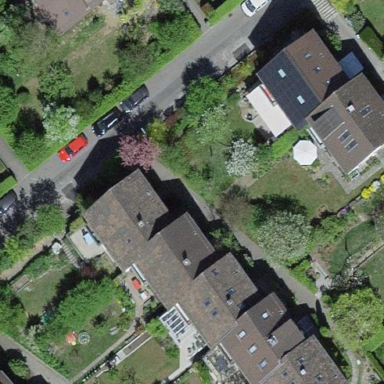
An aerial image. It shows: Terrace building.